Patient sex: F
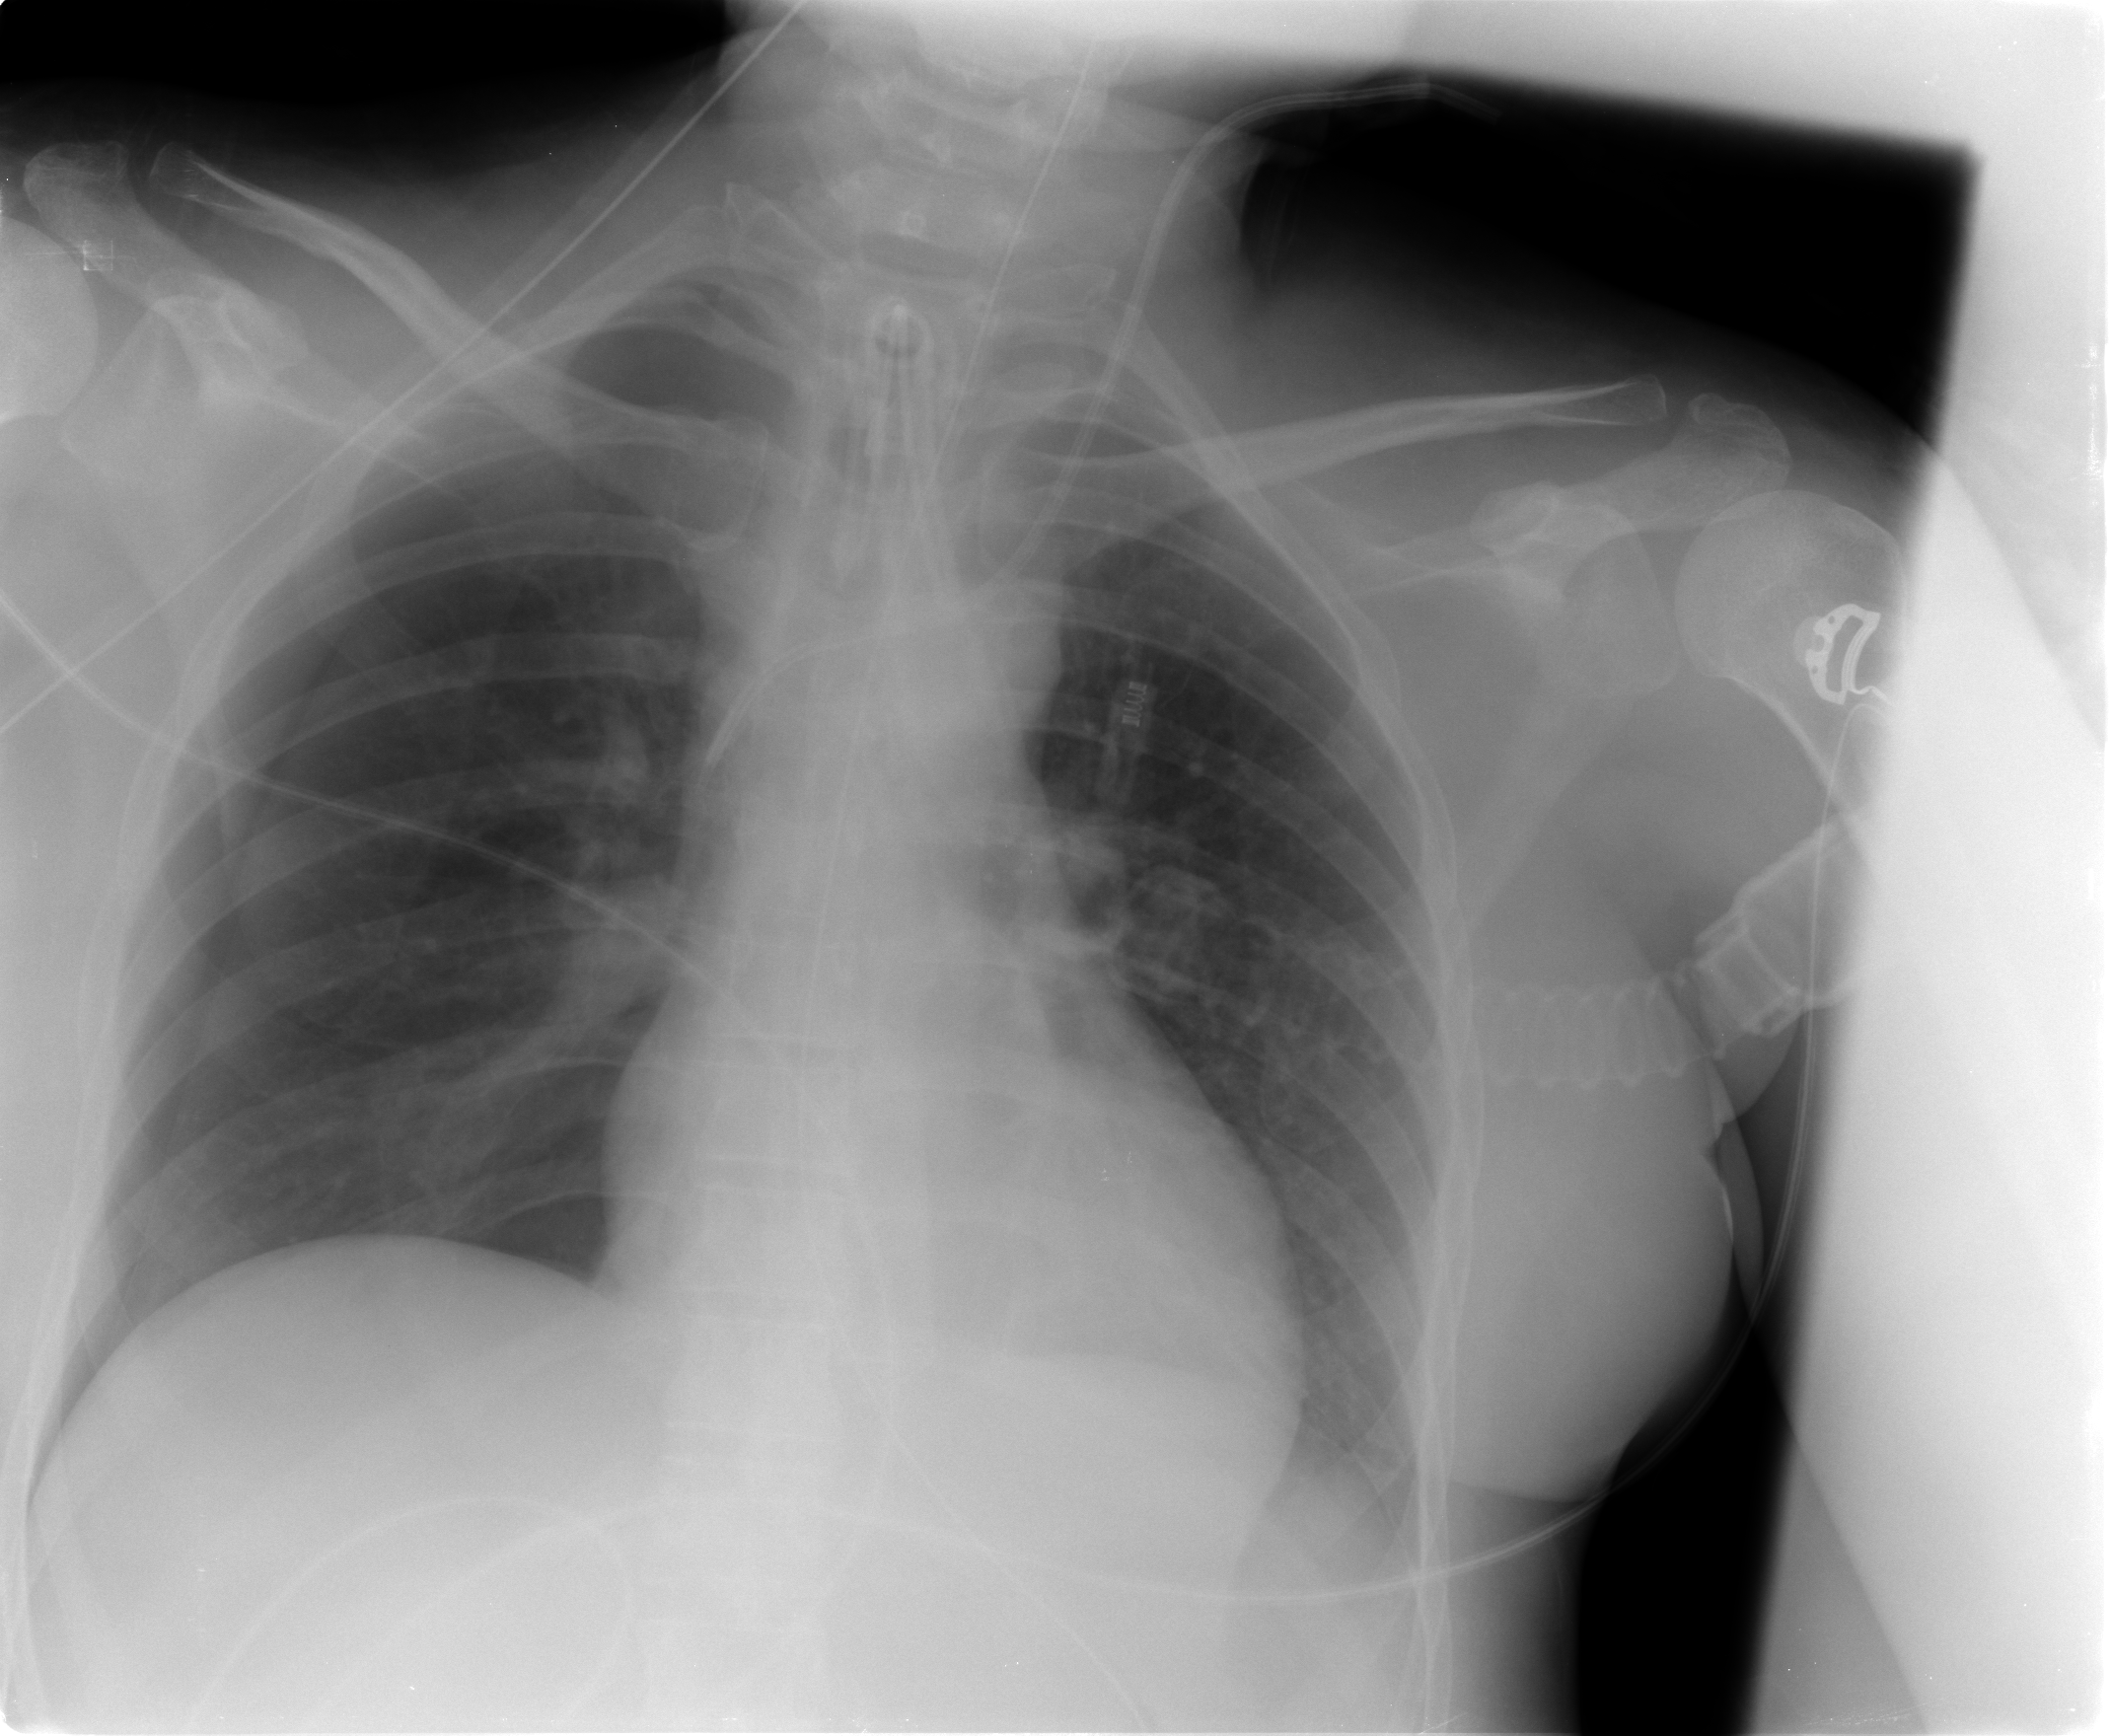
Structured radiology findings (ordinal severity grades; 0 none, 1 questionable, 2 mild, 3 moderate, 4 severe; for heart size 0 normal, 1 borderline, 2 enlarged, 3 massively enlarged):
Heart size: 0
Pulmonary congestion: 0
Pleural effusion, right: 0
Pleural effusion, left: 1
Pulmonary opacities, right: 0
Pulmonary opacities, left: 0
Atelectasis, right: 0
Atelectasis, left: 0